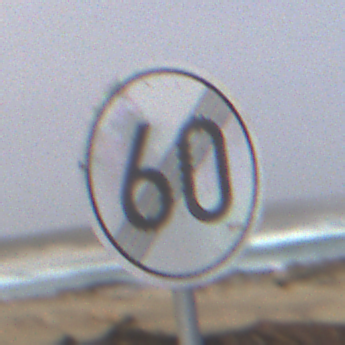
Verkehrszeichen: EndeGeschwindigkeit60
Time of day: Midday
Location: Outdoor (Nature)
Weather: PartlyCloudy
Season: NotSpecified
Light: Natural